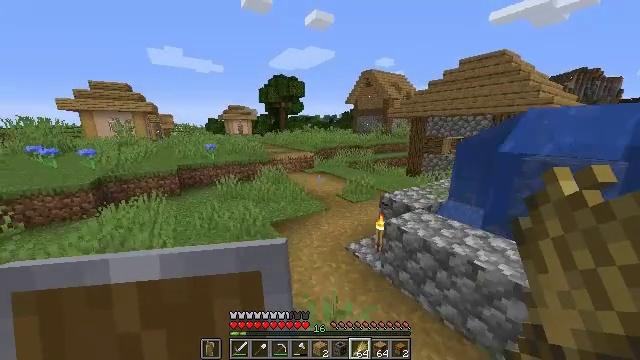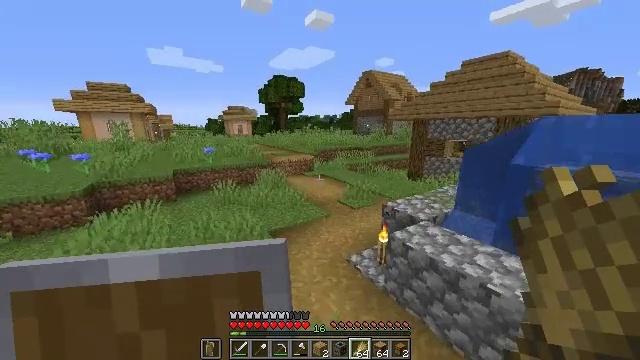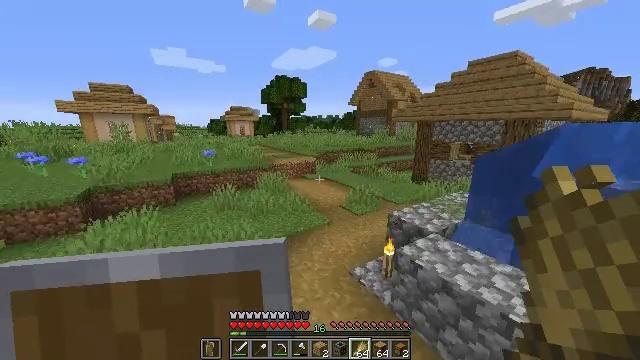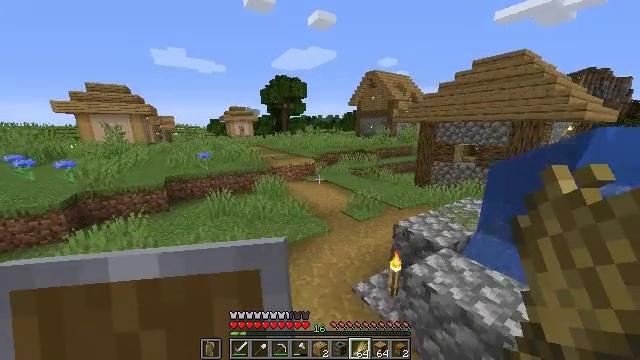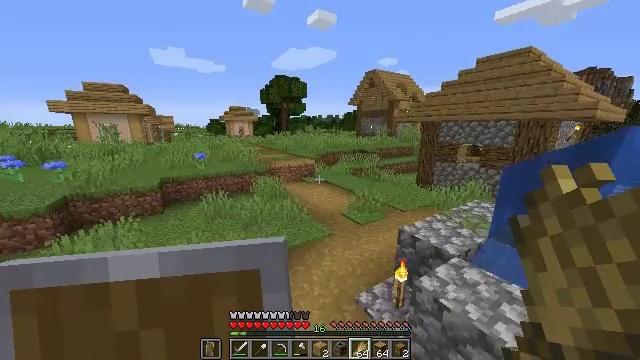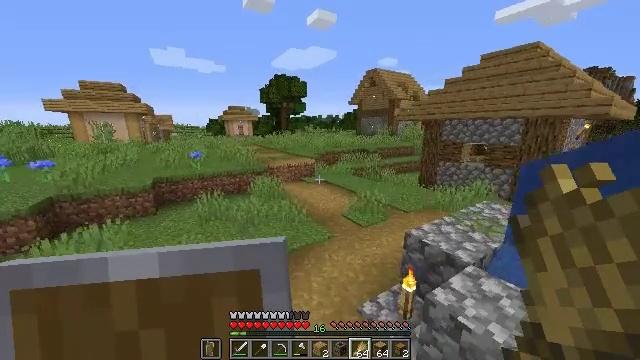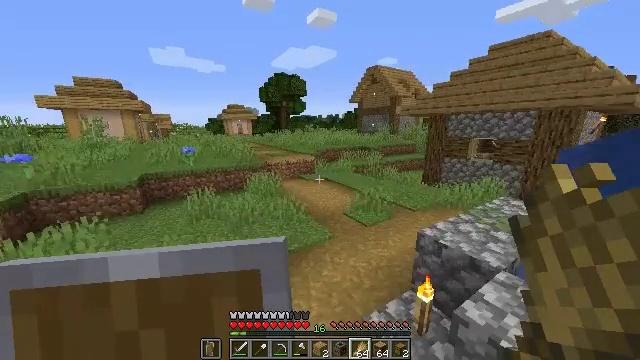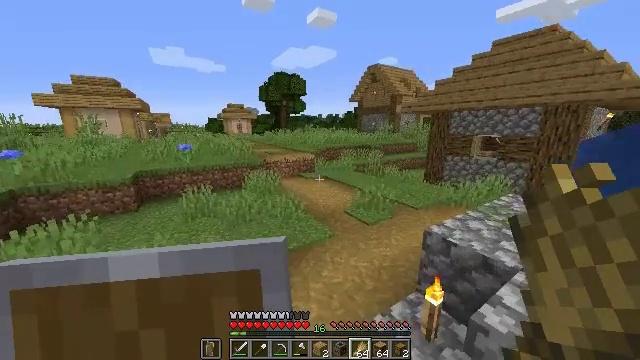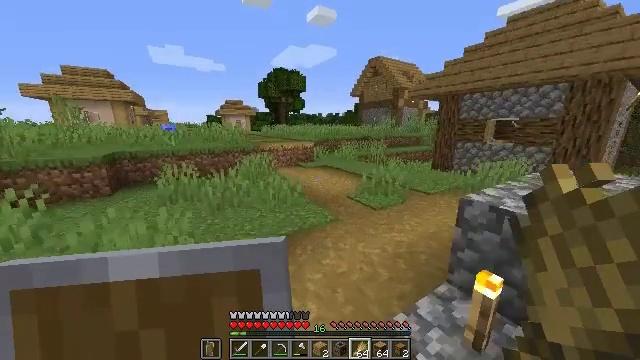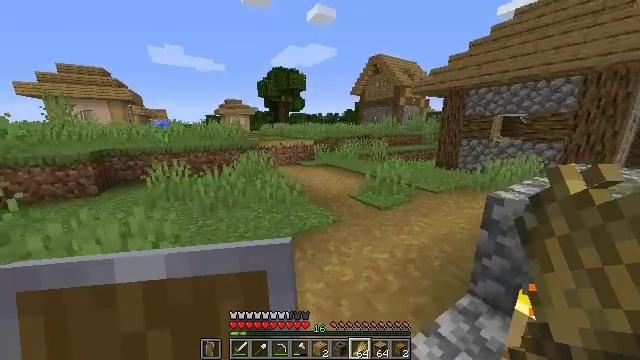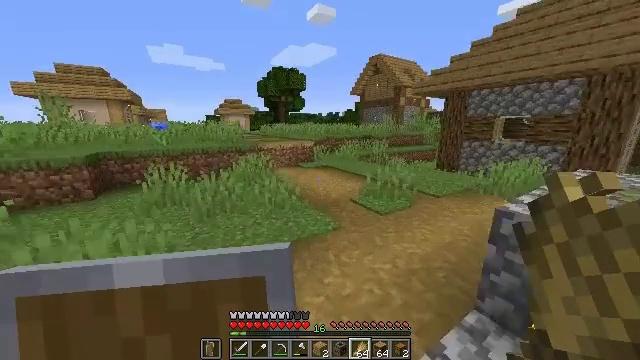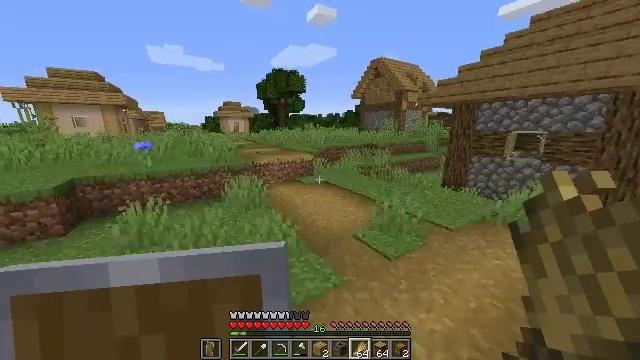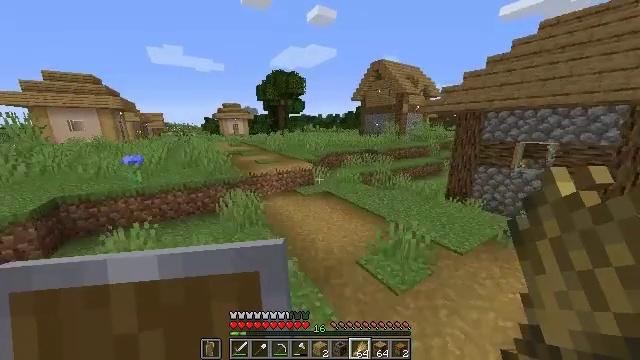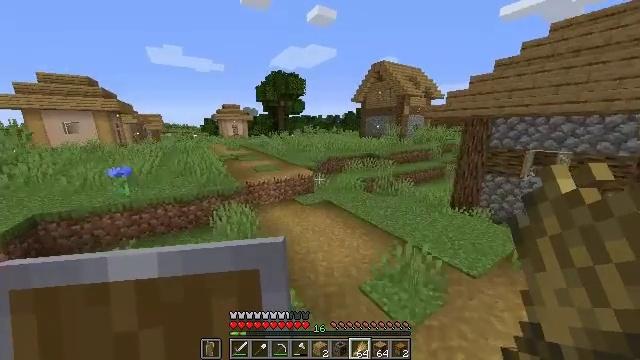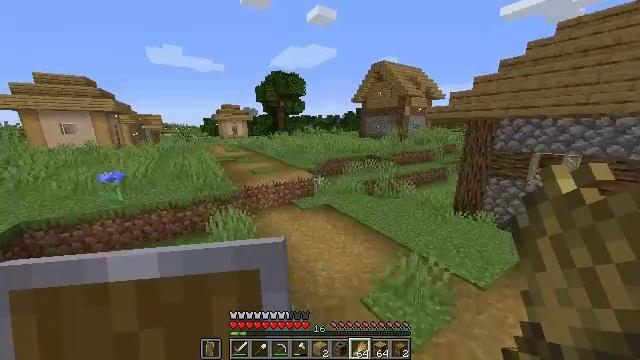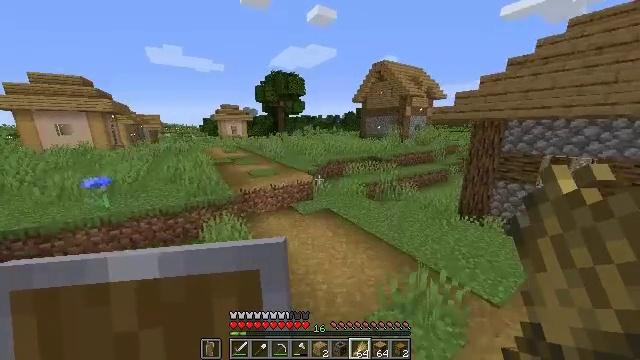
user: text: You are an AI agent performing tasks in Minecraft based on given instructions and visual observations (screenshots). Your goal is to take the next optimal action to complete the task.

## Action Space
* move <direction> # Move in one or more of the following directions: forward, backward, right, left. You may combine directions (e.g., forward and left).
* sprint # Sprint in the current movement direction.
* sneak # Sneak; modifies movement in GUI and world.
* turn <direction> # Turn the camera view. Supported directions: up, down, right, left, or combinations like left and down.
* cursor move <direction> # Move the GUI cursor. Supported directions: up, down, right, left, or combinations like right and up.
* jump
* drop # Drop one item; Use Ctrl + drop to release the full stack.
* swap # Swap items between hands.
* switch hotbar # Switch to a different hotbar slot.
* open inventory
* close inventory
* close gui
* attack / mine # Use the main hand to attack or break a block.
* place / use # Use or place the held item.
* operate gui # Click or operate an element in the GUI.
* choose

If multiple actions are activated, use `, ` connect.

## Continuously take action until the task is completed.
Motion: motion action
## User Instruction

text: Mine planks.
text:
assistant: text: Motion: move forward, jump
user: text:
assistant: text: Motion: move forward, jump
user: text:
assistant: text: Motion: move forward, jump
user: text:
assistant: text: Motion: move forward, jump
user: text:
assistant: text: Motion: move forward, jump
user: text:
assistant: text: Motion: move forward
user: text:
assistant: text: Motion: move forward
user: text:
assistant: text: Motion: move forward
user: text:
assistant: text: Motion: move forward
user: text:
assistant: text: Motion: move forward, jump
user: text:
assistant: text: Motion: move forward, jump
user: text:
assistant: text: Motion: move forward, jump
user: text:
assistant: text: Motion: move forward, jump
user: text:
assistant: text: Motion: move forward, jump
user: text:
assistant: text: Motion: move forward, jump
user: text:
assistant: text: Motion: move forward, jump
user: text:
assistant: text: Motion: move forward, turn right and up
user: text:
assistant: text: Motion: move forward, turn right and up
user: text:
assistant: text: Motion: move forward, turn right
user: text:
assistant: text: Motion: move forward
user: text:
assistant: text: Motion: move forward
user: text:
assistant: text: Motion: move forward
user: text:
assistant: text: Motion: move forward, turn right
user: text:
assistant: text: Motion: move forward, turn right
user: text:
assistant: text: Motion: move forward, turn right and up
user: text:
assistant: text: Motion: move forward, turn right
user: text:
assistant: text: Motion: move forward, turn left
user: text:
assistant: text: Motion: move forward, turn left
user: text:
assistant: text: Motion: move forward, turn left
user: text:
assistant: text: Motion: move forward, turn left